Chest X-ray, PA view. Patient: 57 years old, sex M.
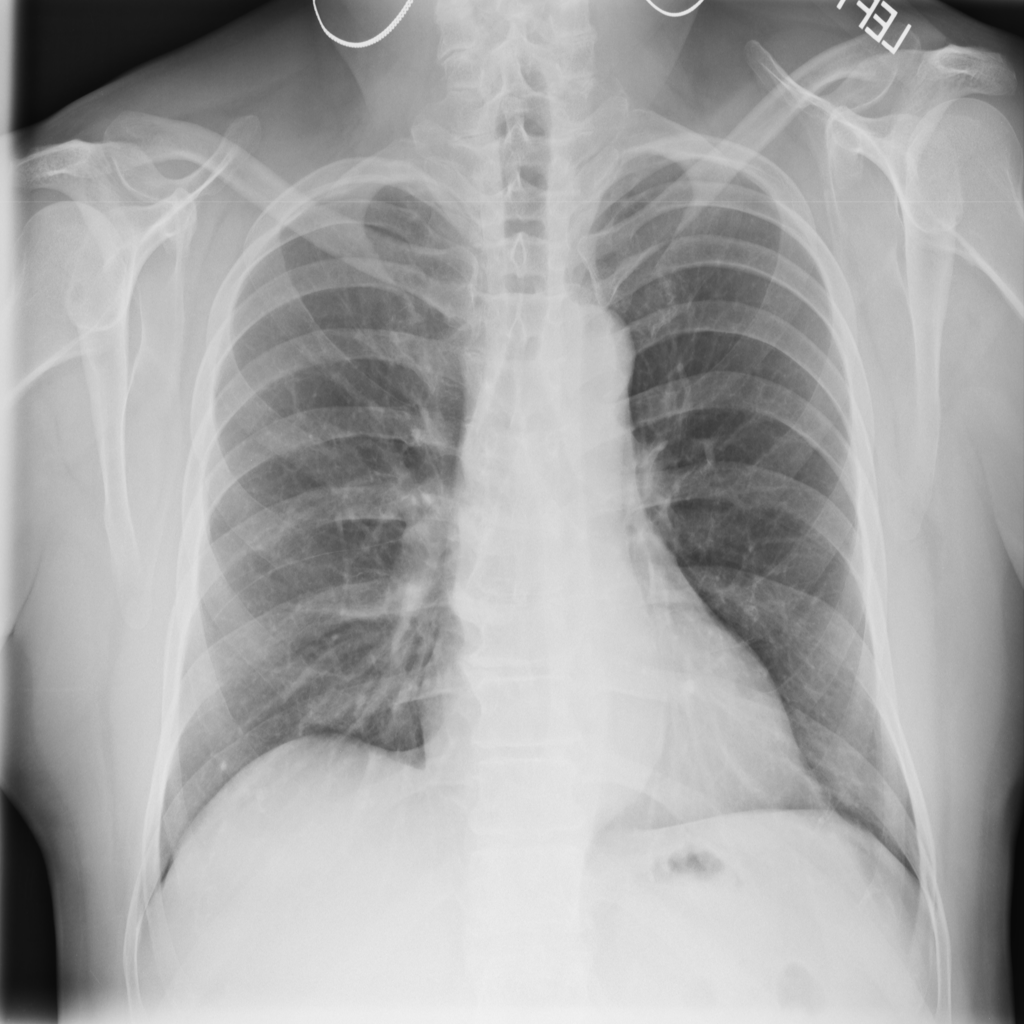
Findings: No Finding